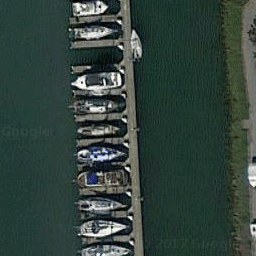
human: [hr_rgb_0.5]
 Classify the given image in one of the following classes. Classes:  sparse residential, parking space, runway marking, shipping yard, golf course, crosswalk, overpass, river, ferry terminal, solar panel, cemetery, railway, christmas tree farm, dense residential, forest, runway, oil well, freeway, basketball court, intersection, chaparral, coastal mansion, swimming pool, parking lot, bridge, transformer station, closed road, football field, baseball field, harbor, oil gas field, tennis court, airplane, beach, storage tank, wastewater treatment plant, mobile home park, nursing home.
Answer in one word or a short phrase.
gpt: harbor